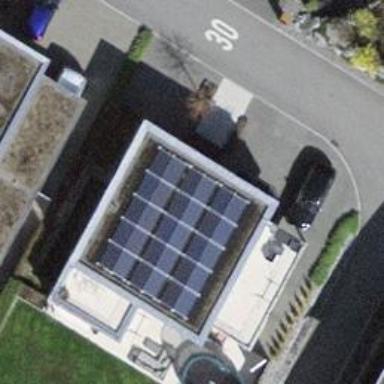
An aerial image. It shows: Solar power generator.